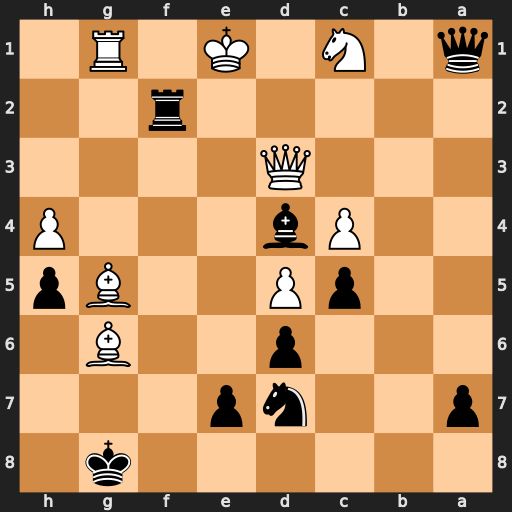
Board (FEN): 6k1/p2np3/3p2B1/2pP2Bp/2Pb3P/3Q4/5r2/q1N1K1R1
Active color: b
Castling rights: -
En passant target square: -
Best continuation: Ne5 Bh7+ Kf7